Question: I need select data in SQL Server.
I have a Data example like this
'''
DECLARE @tblA TABLE (ID int, SubId int, Createdate DateTime)
INSERT INTO @tblA VALUES (1, 1, '10/21/2020')
, (2, 1, '10/21/2020')
, (3, 1, '10/27/2020')
, (4, 2, '10/21/2020')
, (5, 2, '10/21/2020')
, (6, 1, '10/21/2020')
, (7, 2, '10/23/2020')
, (8, 2, '10/22/2020')
, (9, 1, '10/25/2020')
, (10, 3, '10/21/2020')
'''
I want to get 4 records (in table will have a lot of SubId)
2 records latest date by SubId = 1
2 records latest date by SubId = 2
Following example, I expect Select with like table Output
'''
DECLARE @tblOutput Table (ID int, SubId int, Createdate DateTime)
INSERT INTO @tblOutput VALUES (3, 1, '10/27/2020')
, (9, 1, '10/25/2020')
, (7, 2, '10/23/2020')
, (8, 2, '10/22/2020')
'''
 "tooltip"
I try with Union but It's only Order after Union. It's not the result I want.
Please, Help me to select this.
Thank you.
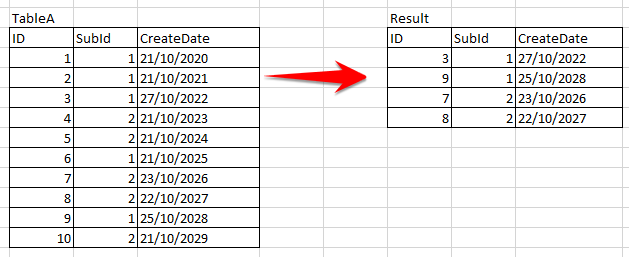
Answer: You can use the 'Row_Number()' function as shown below:
'''
Create table tblA (ID int, SubId int, Createdate DateTime)
Insert Into tblA values (1, 1, '10/21/2020')
, (2, 1, '10/21/2020')
, (3, 1, '10/27/2020')
, (4, 2, '10/21/2020')
, (5, 2, '10/21/2020')
, (6, 1, '10/21/2020')
, (7, 2, '10/23/2020')
, (8, 2, '10/22/2020')
, (9, 1, '10/25/2020')
, (10, 3, '10/21/2020')
select Id
, SubId
, Createdate
from(
select *
, Row_Number() Over (Partition By SubId order by Createdate desc) as RNo
from tblA
)temp where RNo <= 2 and SubId in (1, 2)
Order by SubId
'''
<URL>